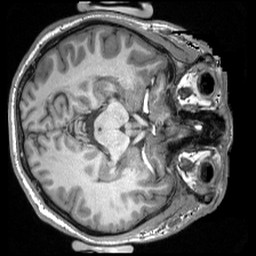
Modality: T1w
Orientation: axial
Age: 19
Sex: male